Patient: sex F, age 63
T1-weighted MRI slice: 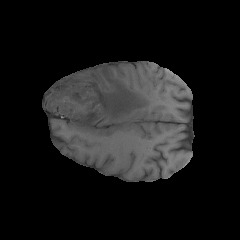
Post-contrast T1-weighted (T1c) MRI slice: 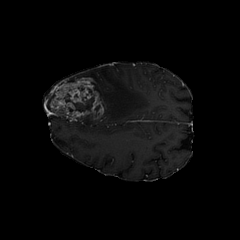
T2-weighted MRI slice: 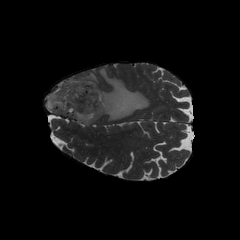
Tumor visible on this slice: yes
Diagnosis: Glioblastoma, IDH-wildtype
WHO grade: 4